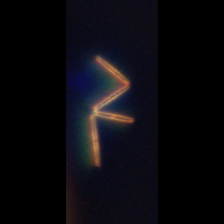
Taxon: Thalassionema
Group: Diatoms